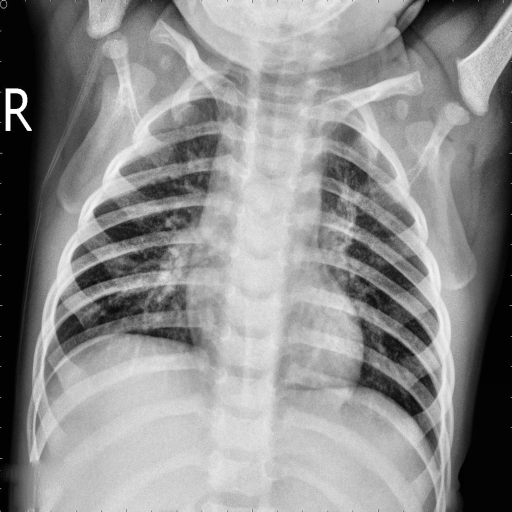
Finding: NORMAL